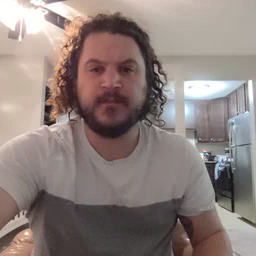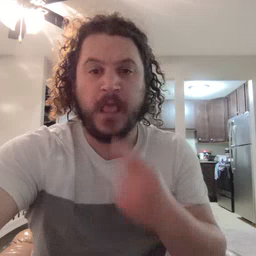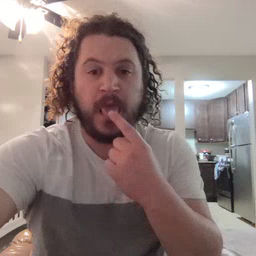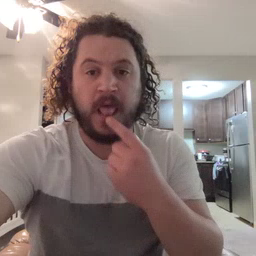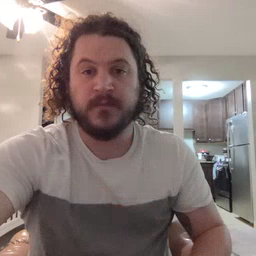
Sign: tongue